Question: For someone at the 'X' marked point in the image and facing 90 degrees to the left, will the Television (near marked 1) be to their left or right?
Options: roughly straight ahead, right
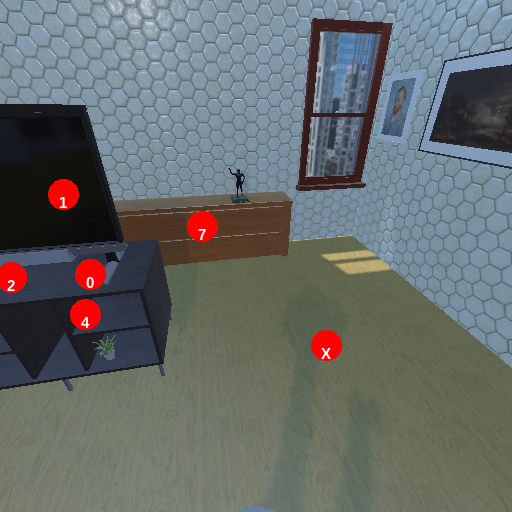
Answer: roughly straight ahead